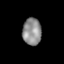
Tissue: lung
Cell type: T cells
Senescence score: 0.2164
Nuclear area (px): 496
Mean DAPI intensity: 141.921